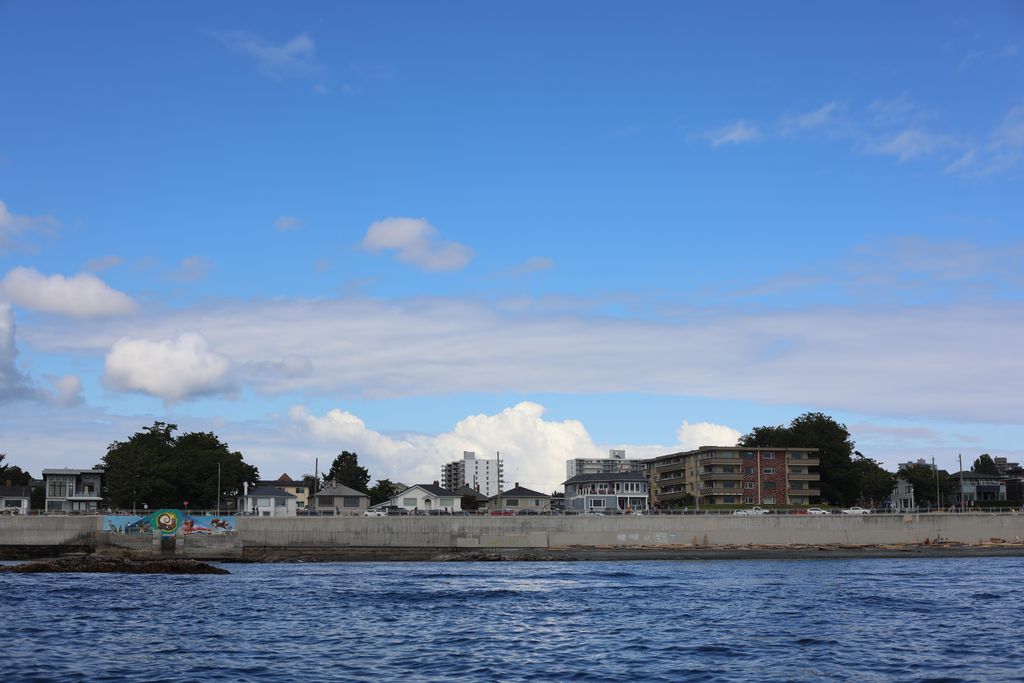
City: victoria